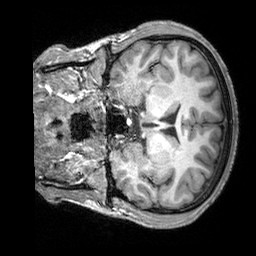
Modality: T1w
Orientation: coronal
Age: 22
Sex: male
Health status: healthy
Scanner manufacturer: siemens
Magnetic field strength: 3 T
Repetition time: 2.3 s
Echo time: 0.00303 s